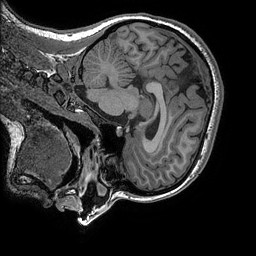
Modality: T1w
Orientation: sagittal
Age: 20
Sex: female
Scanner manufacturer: ge
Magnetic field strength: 3 T
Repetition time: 0.008184 s
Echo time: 0.003192 s